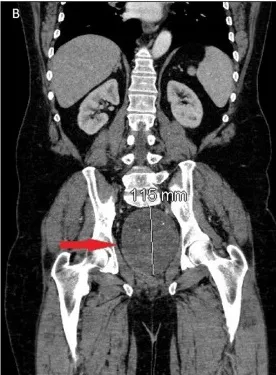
(A-B) CT abdomen/pelvis with contrast. Complex, heterogeneous, encapsulated solid mass (red arrow) within the pelvis measuring up to 16.4 cm. Markedly enlarged, heterogeneous, and infiltrative prostate gland (blue arrow), which obliterates the seminal vesicles and invades the urinary bladder in keeping with advanced prostate carcinoma.
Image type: radiology (ct)